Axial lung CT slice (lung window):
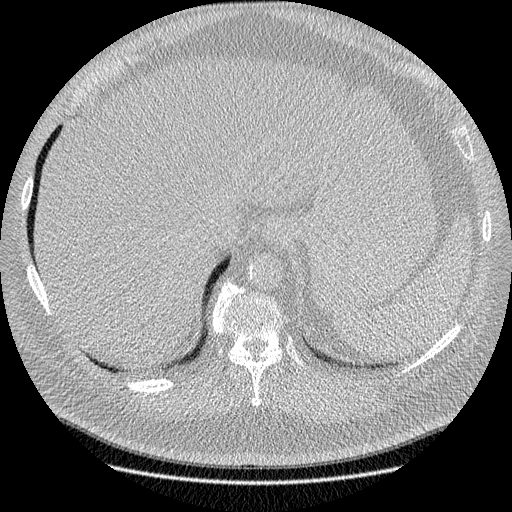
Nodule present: no